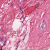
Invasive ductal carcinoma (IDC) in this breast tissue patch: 0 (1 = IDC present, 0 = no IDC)